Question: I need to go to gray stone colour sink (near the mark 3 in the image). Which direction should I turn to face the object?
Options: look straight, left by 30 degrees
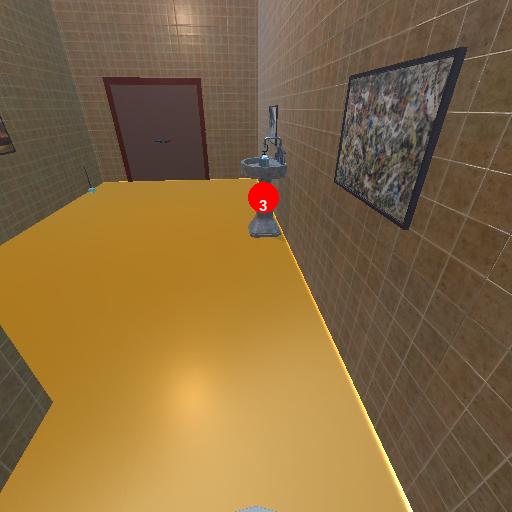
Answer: look straight